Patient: sex M, age 55
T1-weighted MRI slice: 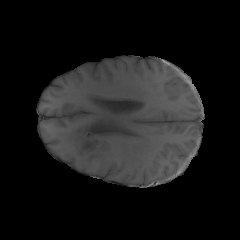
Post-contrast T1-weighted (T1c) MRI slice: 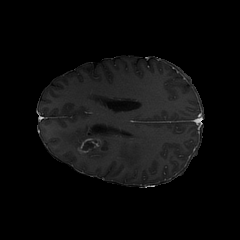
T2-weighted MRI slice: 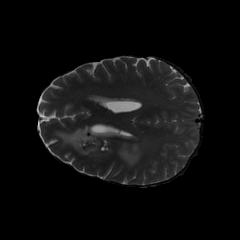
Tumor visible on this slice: yes
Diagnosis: Glioblastoma, IDH-wildtype
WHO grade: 4